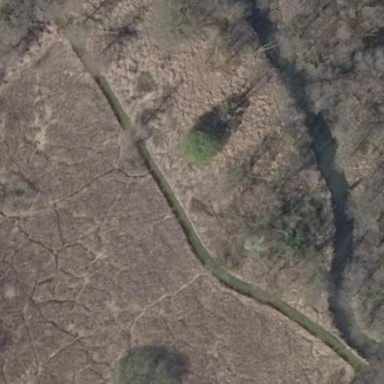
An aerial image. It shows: Reedbed wetland area.